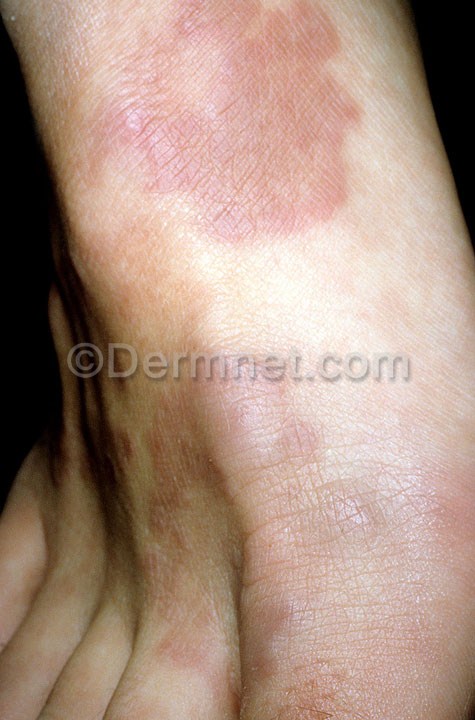
Disease: Systemic Disease